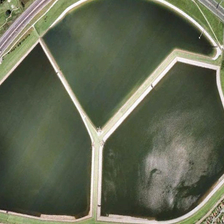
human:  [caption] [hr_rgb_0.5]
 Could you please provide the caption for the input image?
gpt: an almost circle large pond is divided into three parts .

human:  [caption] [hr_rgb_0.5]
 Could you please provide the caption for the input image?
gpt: an almost circle large pond is divided into three parts .

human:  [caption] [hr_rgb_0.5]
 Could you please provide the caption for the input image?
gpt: an almost circle large pond is divided into three parts .

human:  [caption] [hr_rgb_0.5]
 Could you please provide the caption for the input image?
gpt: an almost circle large pond is divided into three parts .

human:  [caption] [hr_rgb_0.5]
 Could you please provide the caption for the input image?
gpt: an almost circle large pond is divided into three parts .